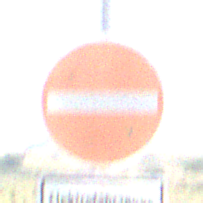
Verkehrszeichen: VerbotDerEinfahrt
Zusatzzeichen unten: BesondereFahrzeugeUndTransportgueter10
Umgebung: Outdoor, Nature
Tageszeit: Midday
Wetter: PartlyCloudy
Licht: Natural
Jahreszeit: NotSpecified
Kontrast: HighContrast